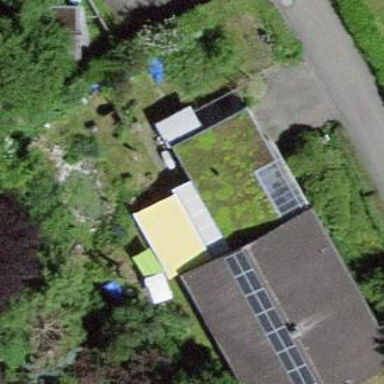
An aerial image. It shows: Garages with flat roofs.